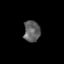
Tissue: prostate
Cell type: T cells
Senescence score: 0.2138
Nuclear area (px): 341
Mean DAPI intensity: 97.15